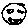
Label: smiley face